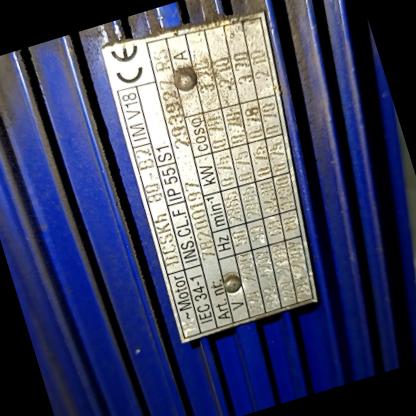
Klasa: tabliczka-znamionowa